Question: I am trying to add the items/route to the side menu, basically I have User which has list and add functionality listed in dashboard, now I would like to have these under my sidebar menu too.
I registered a service:
'''
#config/services.yml
admin.user:
class: AdminBundle\Admin\UserAdmin
arguments: [~, AppBundle\Entity\User, AdminBundle:UserAdmin]
tags:
- { name: sonata.admin, manager_type: orm, group: admin, label: User }
calls:
- [ setAuthorizationChecker, ['@security.authorization_checker']]
'''
Followed by configuration for dashboard.
'''
sonata_admin:
templates:
dashboard: 'SonataAdminBundle:Core:dashboard.html.twig'
layout: 'AdminBundle::standard_layout.html.twig'
user_block: 'AdminBundle:Core:user_block.html.twig'
title: 'Book-a-slot<br /><span>Admin panel</span>'
title_logo: bundles/app/images/logo.png
dashboard:
groups:
user:
label: User
items:
- admin.user
blocks:
-
position: left
type: sonata.admin.block.admin_list
'''
Looked into configureTabMenu if I can add through it but no luck.
'''
protected function configureTabMenu(MenuItemInterface $menu, $action, AdminInterface $childAdmin = null)
{
if (!$childAdmin && !in_array($action, ['edit', 'show'])) {
return;
}
$menu->addChild(
'User Create',
[
'uri' => $this->generateUrl(UserAdmin::class.'.create'),
]
);
}
'''
Items in Dashboard

---
Items in sidebar menu
<URL>
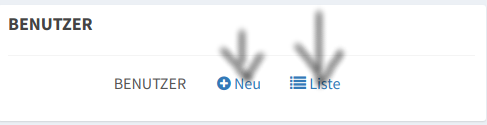
Answer: You can check the name of your routes by doing php bin/console debug:router. But, I suppose it's.
- -
So what's next? You must register menuBuilderListener. (We will hook into process of menu creation and there you will have full control)
Services.yml
'''
app.menu_admin:
class: AdminBundle\EventListener\MenuBuilderListener
tags:
- { name: kernel.event_listener, event: sonata.admin.event.configure.menu.sidebar, method: adminMenuItems }
'''
Next create folder for EventListeners and create MenuBuilderListener there. I will just copy paste one of my listeners, I have used recently. (adjust to your needs).
'''
<?php
namespace AdminBundle\EventListener;
use Sonata\AdminBundle\Event\ConfigureMenuEvent;
/**
* Class MenuBuilderListener
* @package AdminBundle\EventListener
*/
class MenuBuilderListener
{
/**
* @param ConfigureMenuEvent $event
*/
public function adminMenuItems(ConfigureMenuEvent $event)
{
$event->getMenu()
->addChild(
'dashboard',
[
'route' => 'admin_dashboard',
]
)
->setExtras(
[
'icon' => '<span class="menu-ico mif mif-chart-pie"></span>&nbsp;',
]
)
->setLabel('Dashboard')
->getParent()
->addChild(
'reviews',
[
'route' => 'admin_reviews',
]
)
->setExtras(
[
'icon' => '<span class="mif mif-bubble"></span>&nbsp;',
]
)
->setLabel('Reviews')
->getParent()
->addChild('pages')
->setExtras(
[
'icon' => '<span class="mif mif-files-empty"></span>&nbsp;',
]
)
->setLabel('Pages')
->addChild('home', ['route' => 'admin_pages_home'])
->setExtras(
[
'icon' => '<span class="mif mif-file-empty"></span>&nbsp;',
]
)
->setLabel('Home')
->getParent()
->addChild('review', ['route' => 'admin_pages_review'])
->setExtras(
[
'icon' => '<span class="mif mif-file-empty"></span>&nbsp;',
]
)
->setLabel('Review')
->getParent()
->addChild('about_us', ['route' => 'admin_pages_about_us'])
->setExtras(
[
'icon' => '<span class="mif mif-file-empty"></span>&nbsp;',
]
)
->setLabel('About Us')
->getParent()
->getParent();
}
}
'''
That's all.